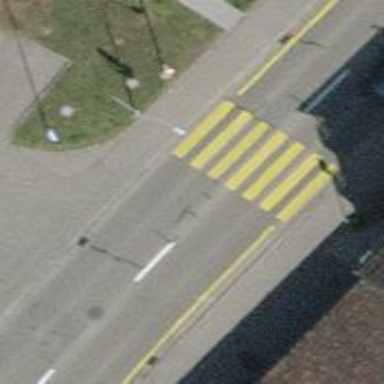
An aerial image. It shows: Marked crossing on the road.